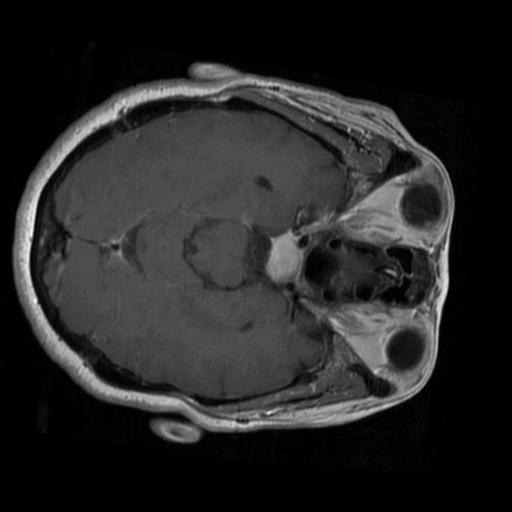
Label: brain_tumor